Question: I'm new to SQL, and havn't been able to get this SQL query right yet. I currently have:
'''
SELECT * FROM tableA
LEFT OUTER JOIN tableB
ON tableA.'full_name' = tableB.'full_name'
WHERE tableB.'id' IS NULL
'''
Both tables have records of people, complete with names and addresses. I need to get ALL the records for those who are in tableA, but not tableB. The diagram below is basically what I need:

The problem is that two people may have the same name, but different addresses. So ultimately, I need to get the records of ALL the people that are in tableA, excluding the duplicates that have duplicate names AND addresses.
Each table has columns as follows:
'''
id,full_name,first_name,last_name,title,phone,address,city,state,postal_code
'''
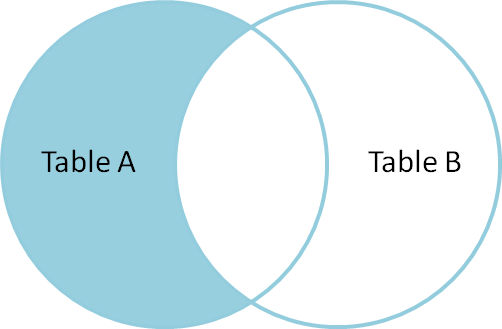
Answer: The following query will give you all the ids of people in tableA that are not in tableB based on full name and adress:
'''
SELECT tableA.id FROM tableA
LEFT OUTER JOIN tableB
-- people are the same if fullname and adress match
ON tableA.'full_name' = tableB.'full_name'
AND tableA.adress = tableB.adress
-- filter people that re in tableA only
WHERE tableB.'id' IS NULL
-- filter duplicates
GROUP BY tableA.id
'''
You can easily edit this selet to include whatever information you need from tableA.